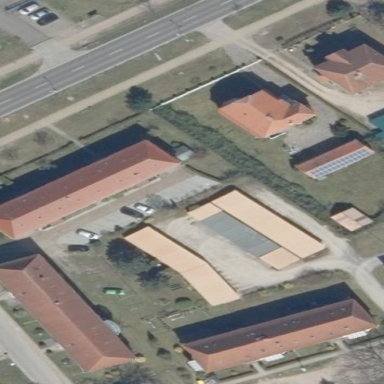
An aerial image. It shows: Building with hipped roof.